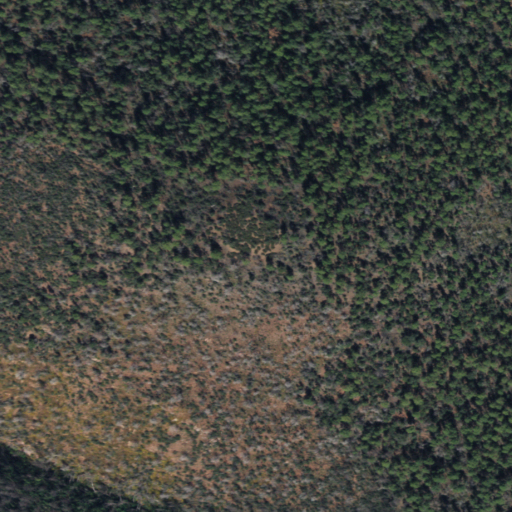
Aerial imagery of mountain in Arizona named Lookout Point containing shrub, grassland, and evergreen forest